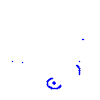
Particle: kaon